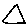
Label: triangle